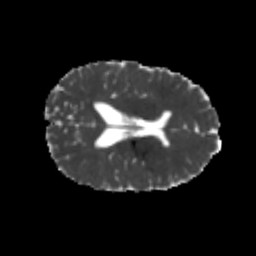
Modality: MD
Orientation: axial
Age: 21
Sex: male
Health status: healthy
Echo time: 0.074 s